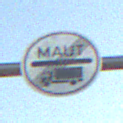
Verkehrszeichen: EndeMautpflicht
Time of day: SunriseSunset
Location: Outdoor (Nature)
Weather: PartlyCloudy
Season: NotSpecified
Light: Natural